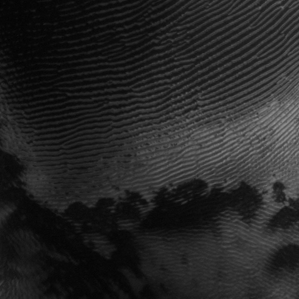
Label: frost